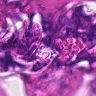
Metastatic tissue present: no